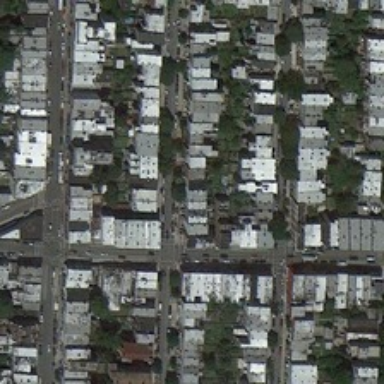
Many buildings and green trees are orderly in a dense residential area .